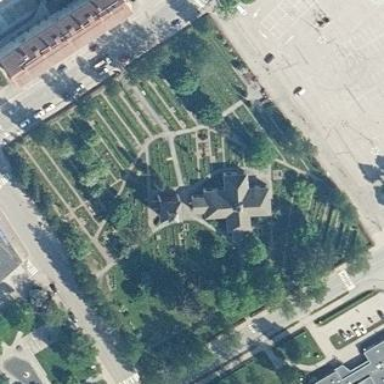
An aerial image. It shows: Grave yard.